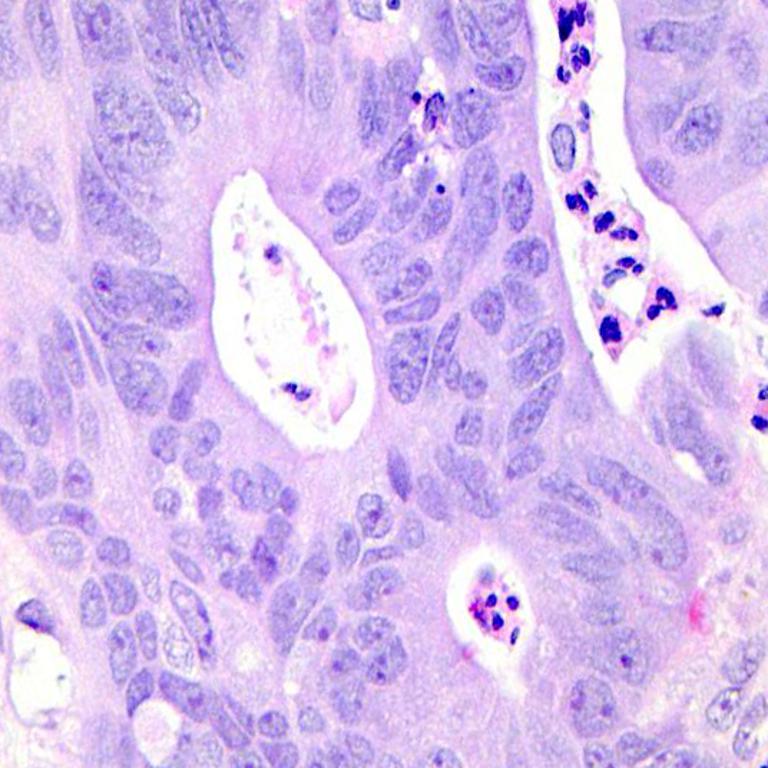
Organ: colon
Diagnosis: adenocarcinomas